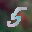
Label: 5